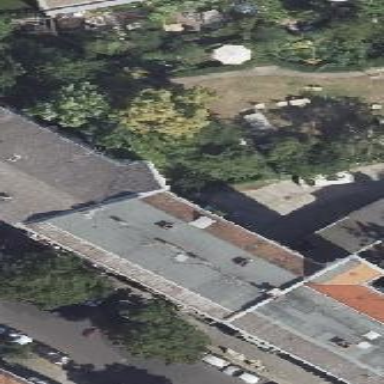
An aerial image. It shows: Saltbox shaped roof on apartment building.